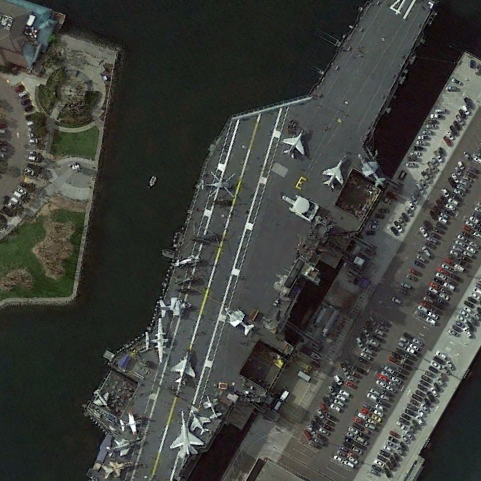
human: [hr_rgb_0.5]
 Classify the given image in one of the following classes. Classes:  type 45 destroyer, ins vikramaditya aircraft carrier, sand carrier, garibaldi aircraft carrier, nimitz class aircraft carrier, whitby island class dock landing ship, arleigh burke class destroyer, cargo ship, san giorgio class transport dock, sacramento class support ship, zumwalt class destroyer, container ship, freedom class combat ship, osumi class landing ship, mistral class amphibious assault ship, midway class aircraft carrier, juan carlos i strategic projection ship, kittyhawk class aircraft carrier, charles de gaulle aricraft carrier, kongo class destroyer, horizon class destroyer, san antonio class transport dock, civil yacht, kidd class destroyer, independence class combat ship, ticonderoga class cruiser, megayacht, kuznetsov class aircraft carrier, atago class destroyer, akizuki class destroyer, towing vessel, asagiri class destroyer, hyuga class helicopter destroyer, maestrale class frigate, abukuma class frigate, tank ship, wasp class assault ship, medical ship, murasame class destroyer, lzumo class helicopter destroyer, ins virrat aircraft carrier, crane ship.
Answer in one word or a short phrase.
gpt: Midway class aircraft carrier